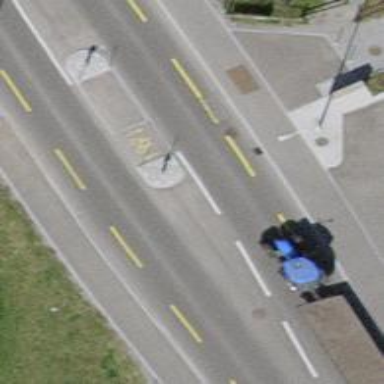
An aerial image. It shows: Asphalt footway with unmarked crossing and pedestrian island.